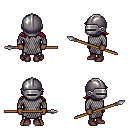
a pixel art fantasy rpg character, male body template, human, dark skin, chain mail, metal pants, brunette loose hair, metal helm, maroon shoes, spear, four views (front, back, left, right), 2x2 character sprite sheet, small pixel art, hard edges, no anti-aliasing